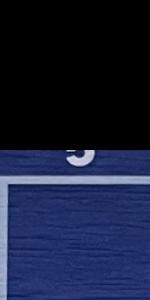
Label: Empty